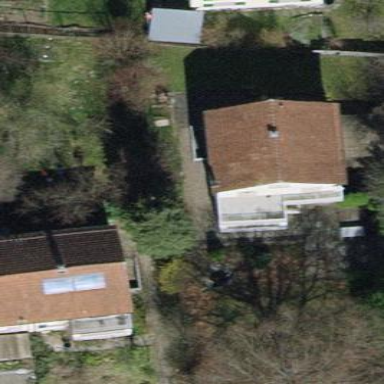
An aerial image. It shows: Building with tile roof.